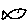
Label: fish